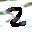
Label: 2